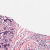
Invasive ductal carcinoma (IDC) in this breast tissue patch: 0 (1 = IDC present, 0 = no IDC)